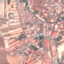
Land use / land cover class: Residential